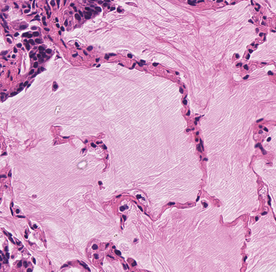
Tumor epithelial tissue: yes
Tumor-associated stroma tissue: yes
Normal tissue: no